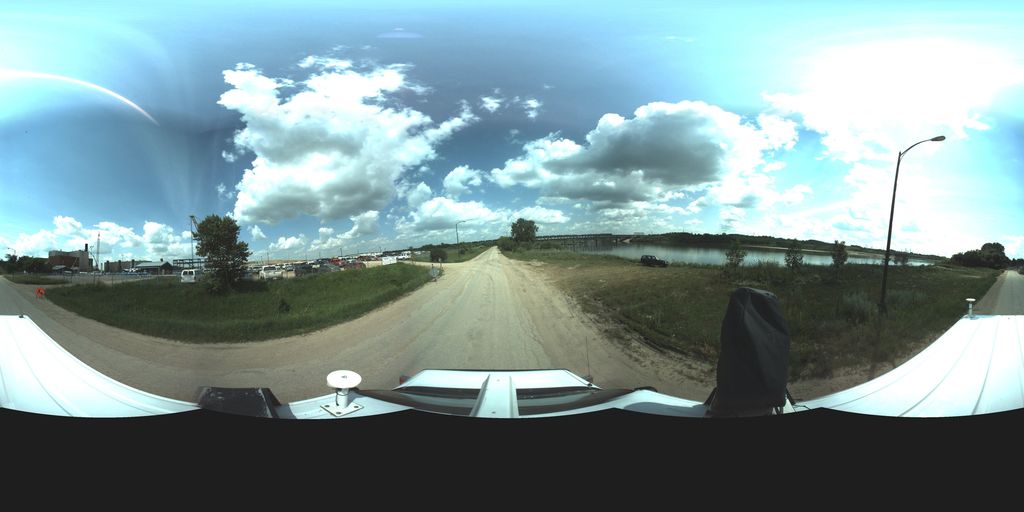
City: saskatoon